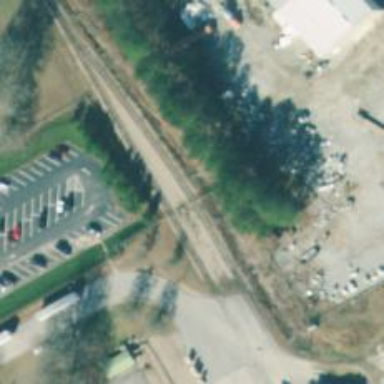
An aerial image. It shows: Rail spur service.